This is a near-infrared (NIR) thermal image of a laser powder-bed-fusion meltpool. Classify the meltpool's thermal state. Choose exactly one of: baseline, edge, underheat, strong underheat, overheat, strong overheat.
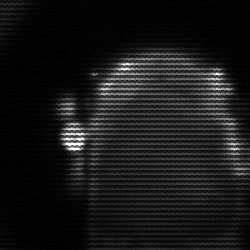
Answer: baseline